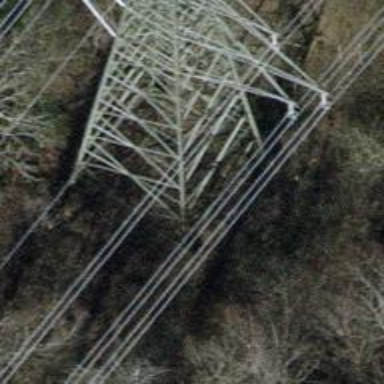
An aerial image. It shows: Towering power structure.